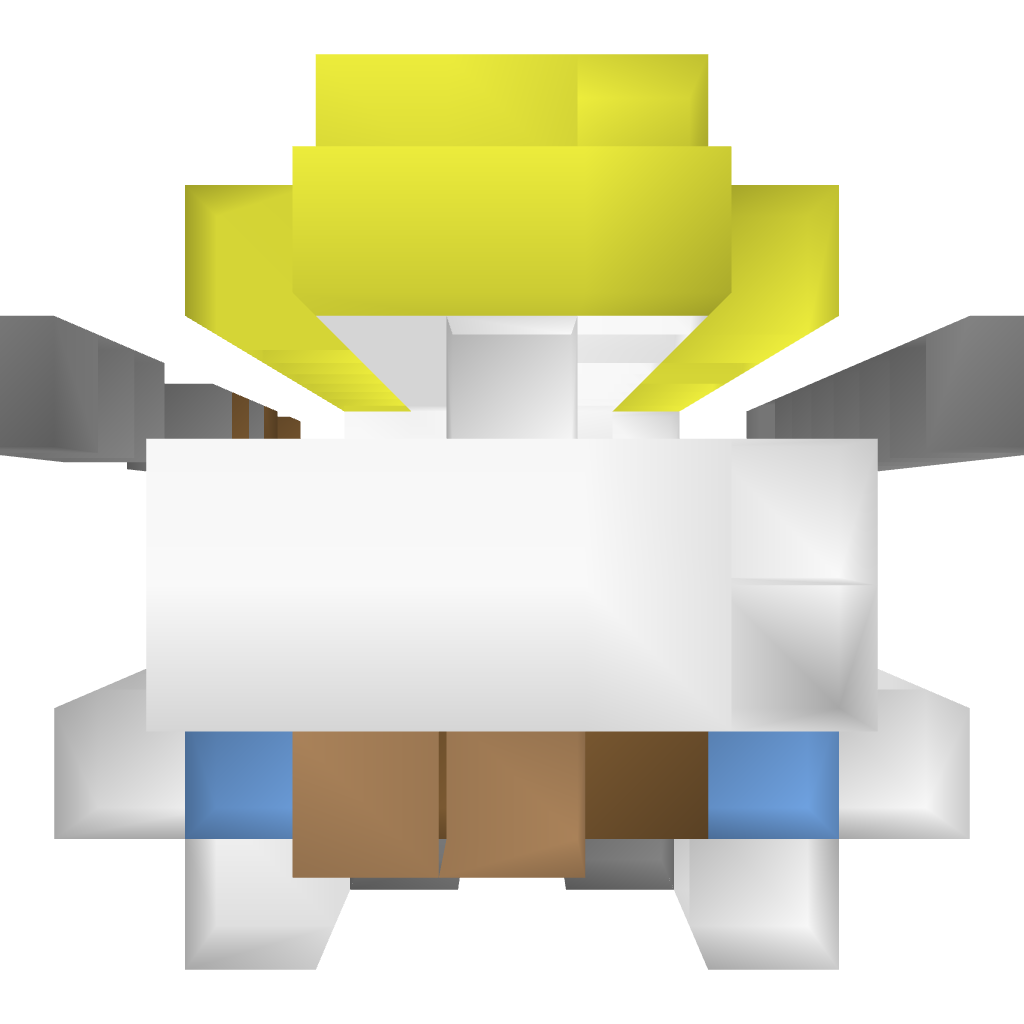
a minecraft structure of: Small farm sugarcane bad low quality